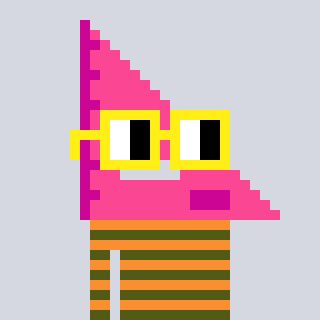
a pixel art character with square yellow glasses, a squadron ruler-shaped head and a orange-colored body on a cool background